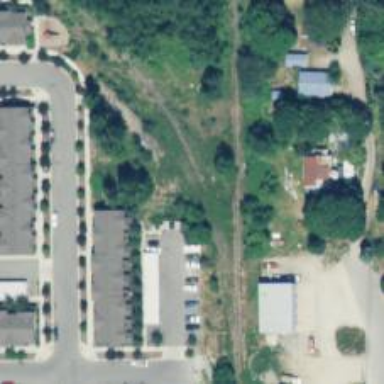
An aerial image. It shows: Disused railway spur.